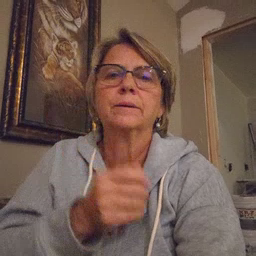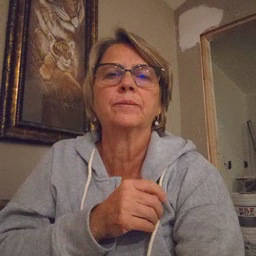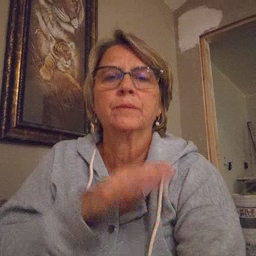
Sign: grass